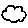
Label: cloud